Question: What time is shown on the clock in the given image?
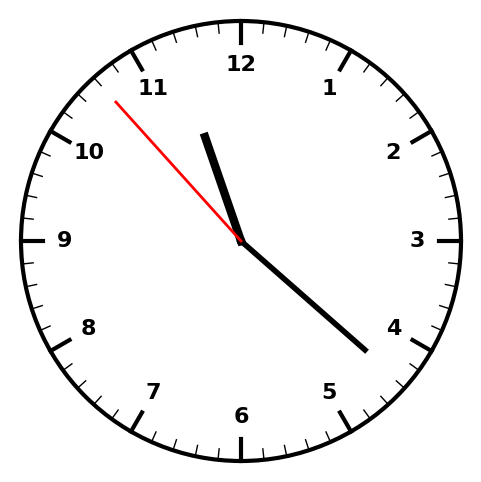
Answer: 11:21:53